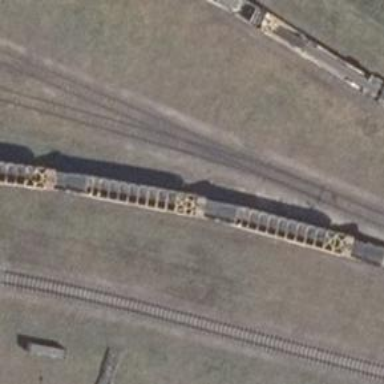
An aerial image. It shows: Railway switch.